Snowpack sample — Loveland Pass, Silver Plume, Colorado, USA (2/11/26, 12:00 PM MST)
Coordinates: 39.663, -105.886
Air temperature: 35 °F
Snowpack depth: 82 cm
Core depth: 10 cm
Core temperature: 17.6 °F
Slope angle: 13°, slope face: 12°
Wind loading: high
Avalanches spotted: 1
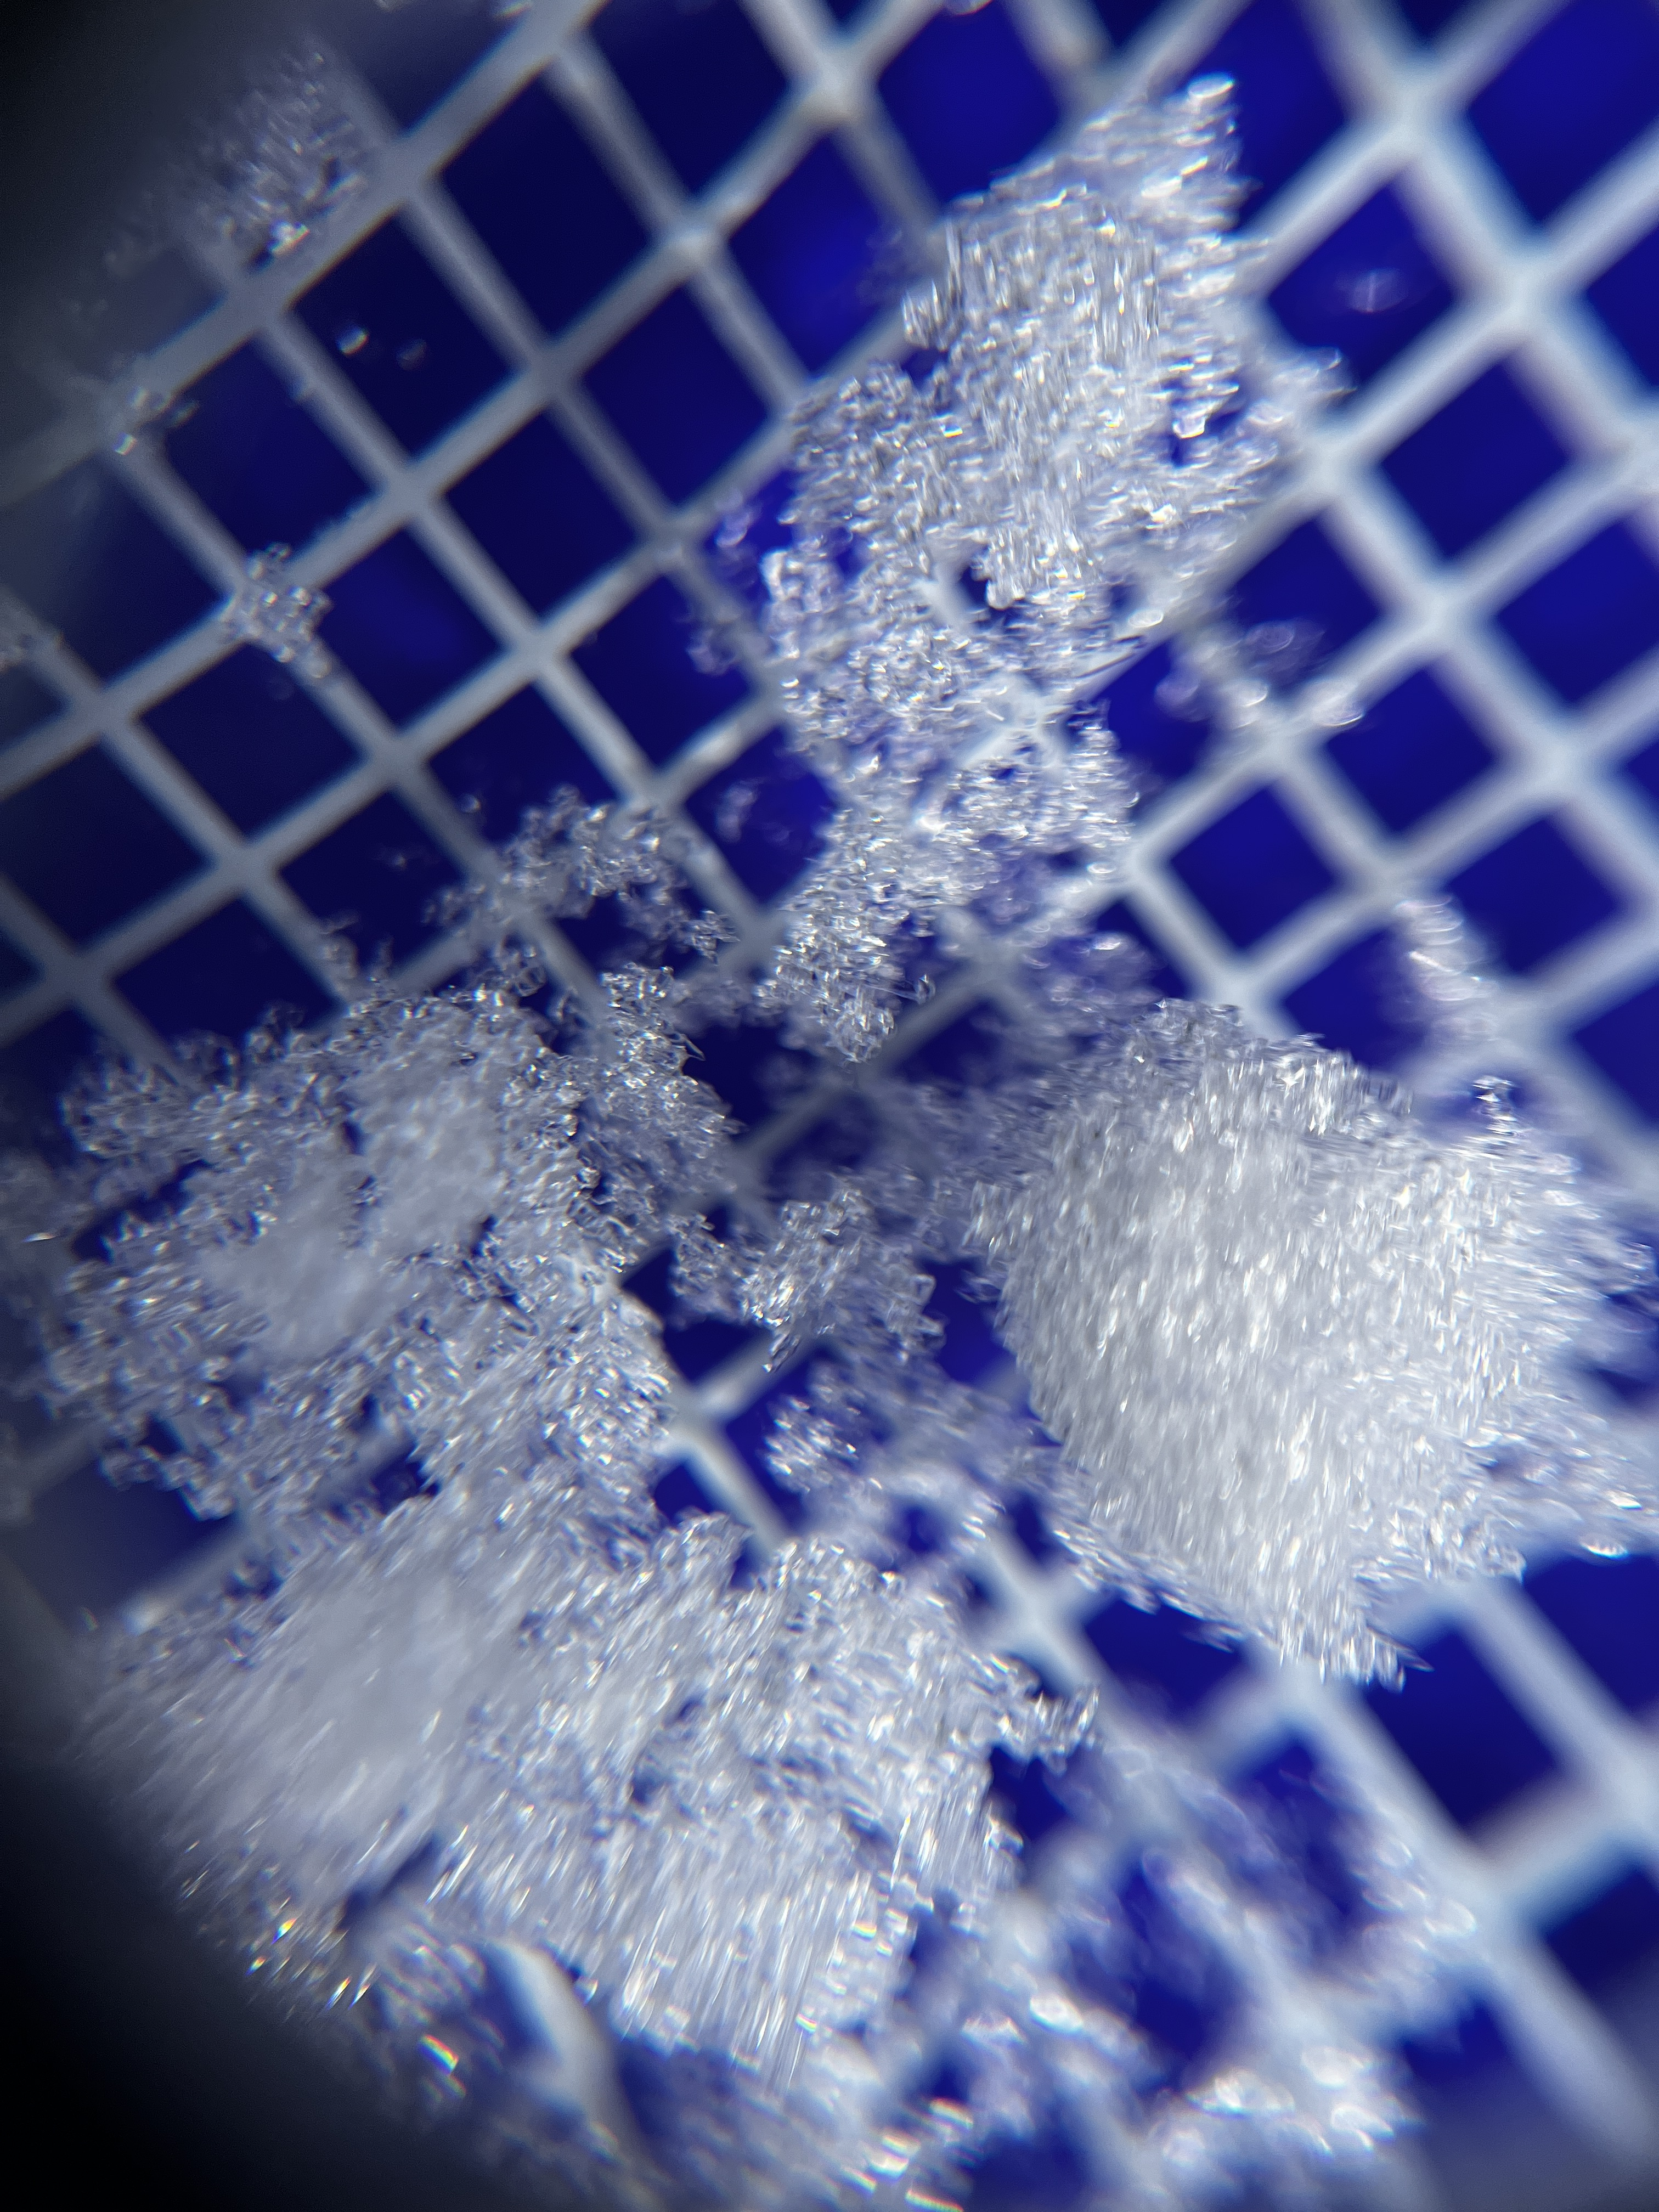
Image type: magnified_profile
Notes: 1 small avalanche spotted on the north side of the bowl, lots of wind loading